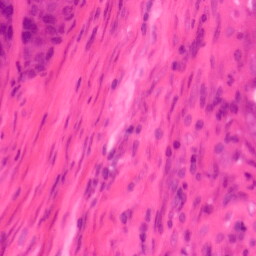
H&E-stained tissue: Colon